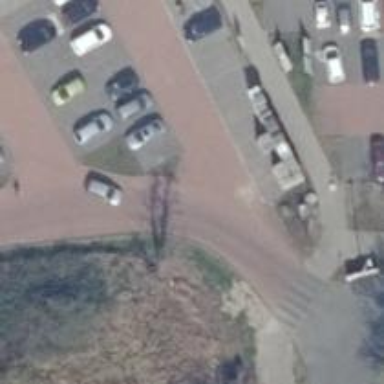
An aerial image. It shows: Parking aisle designated as service road.